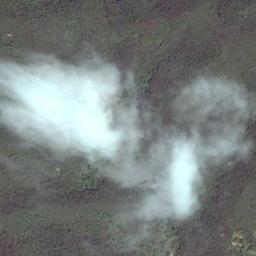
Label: cloud